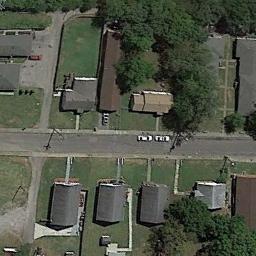
Label: residential